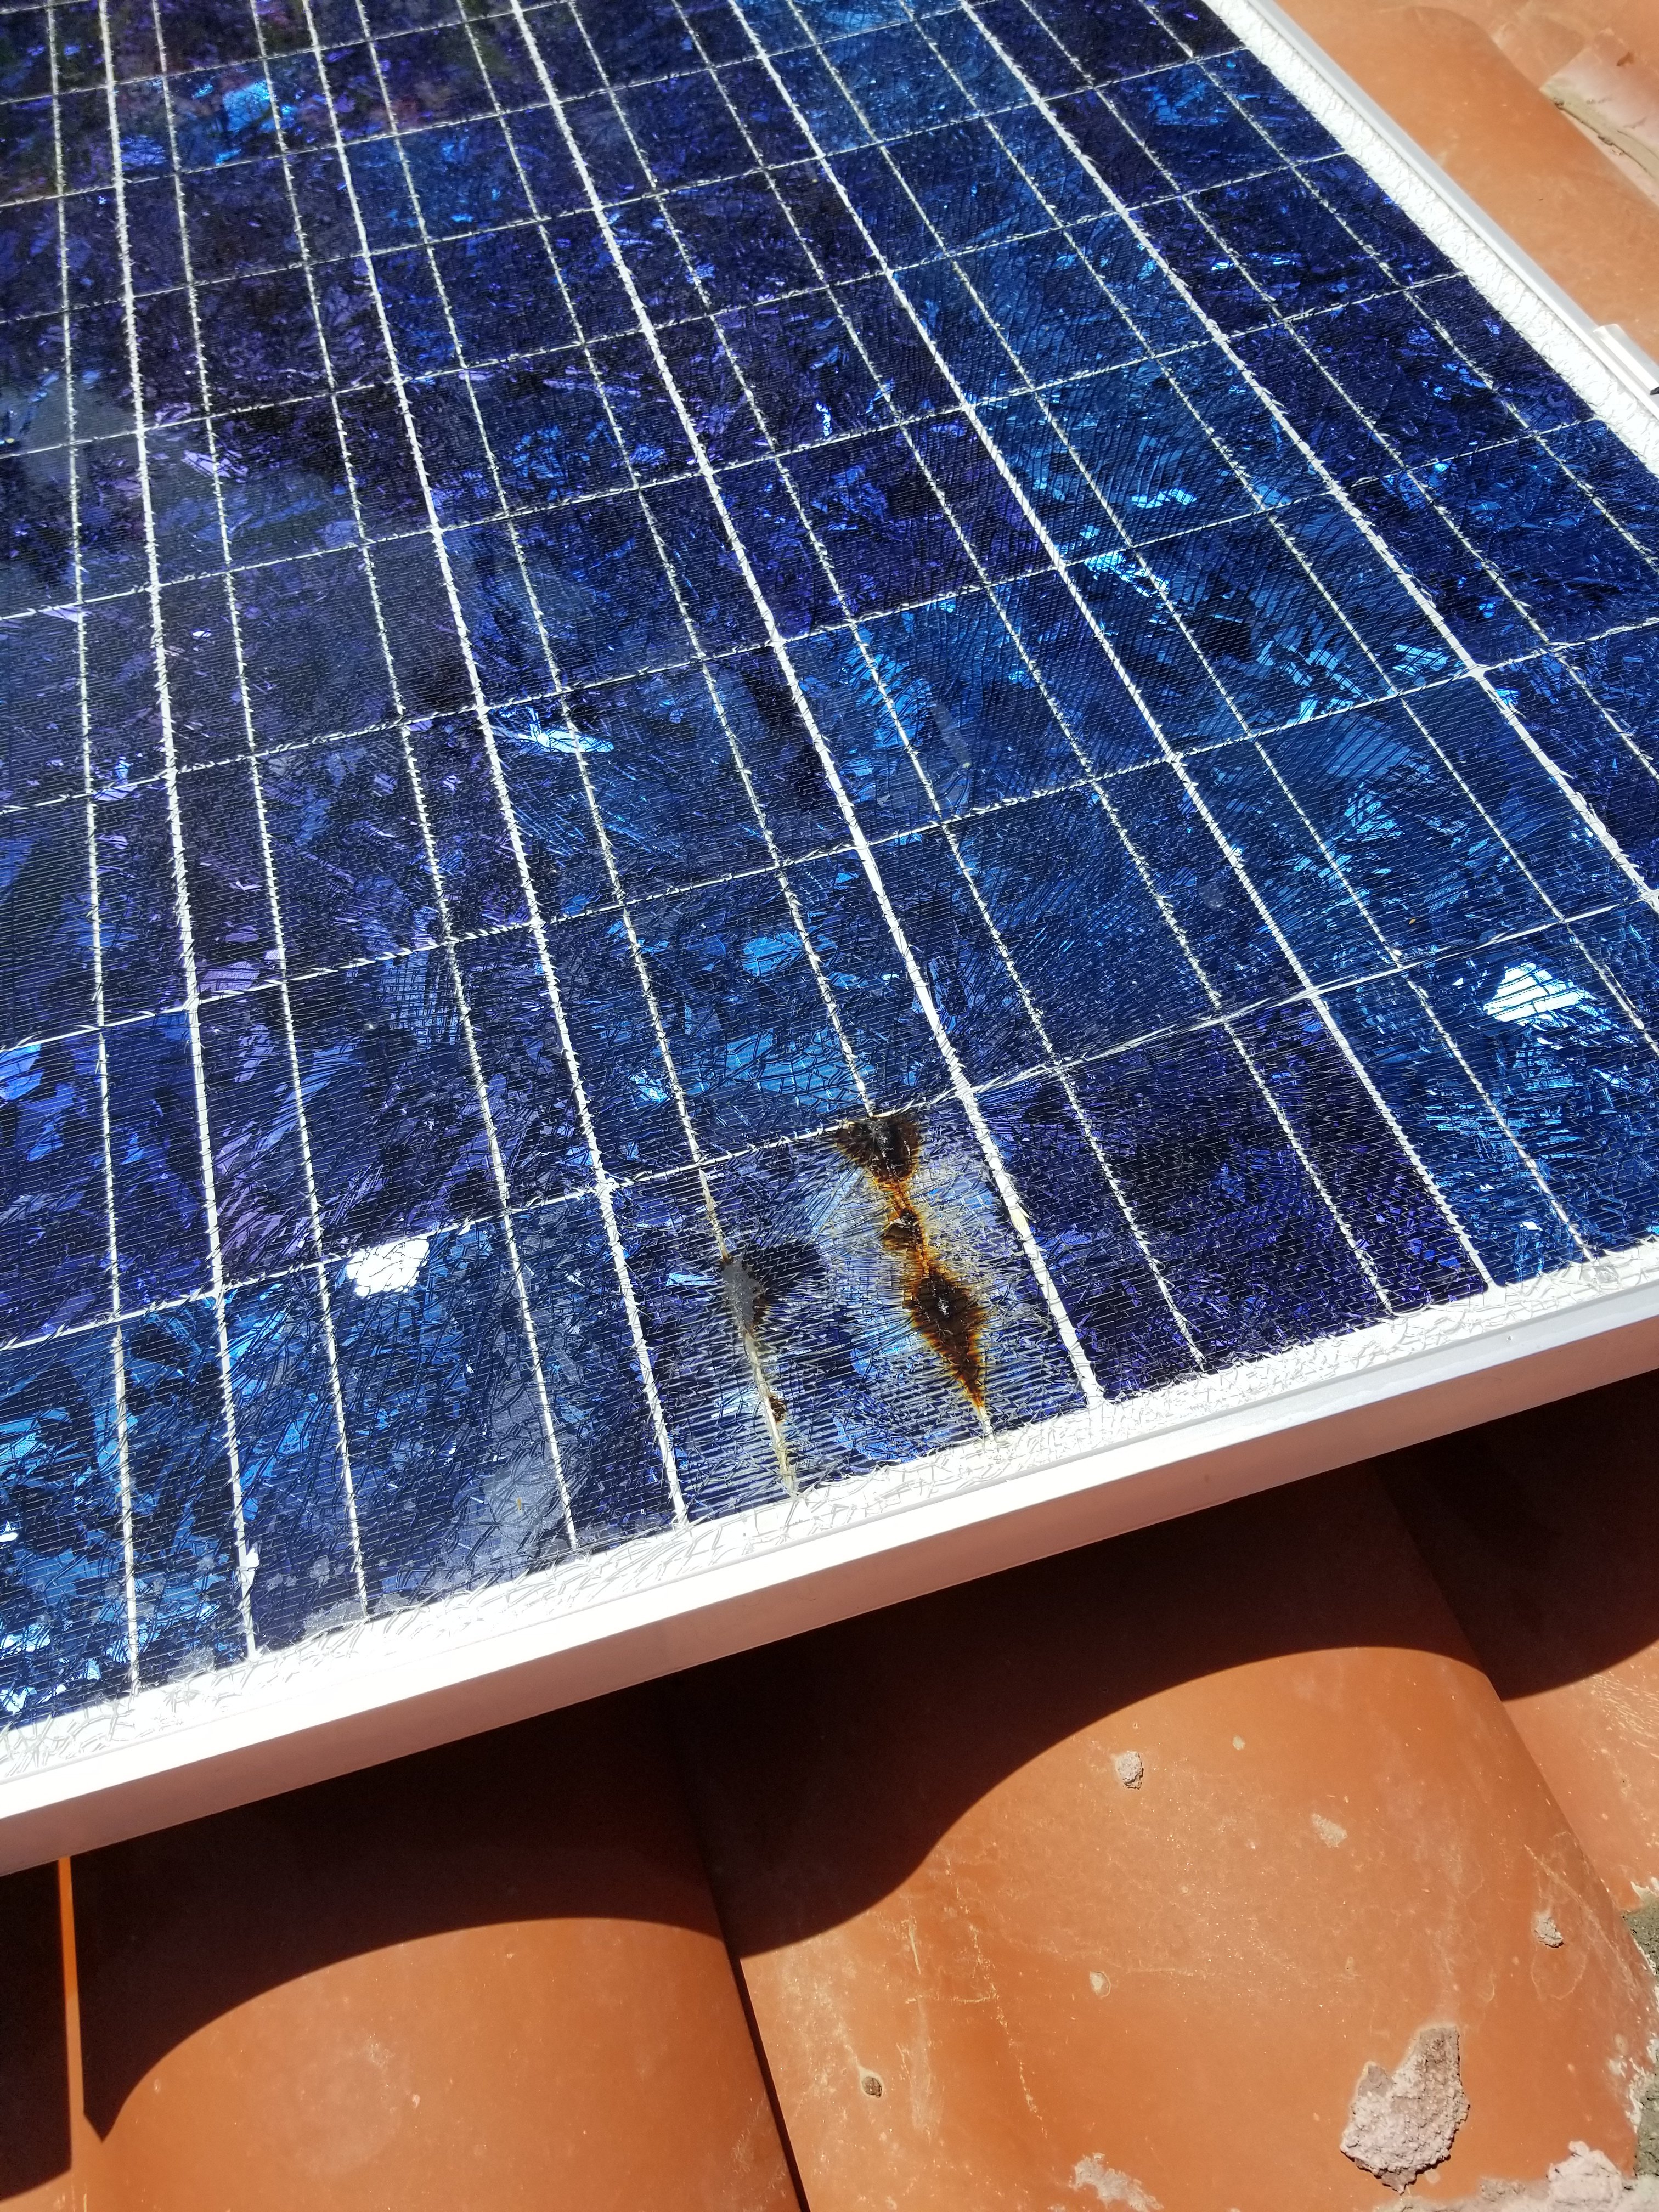
Label: Electrical-damage